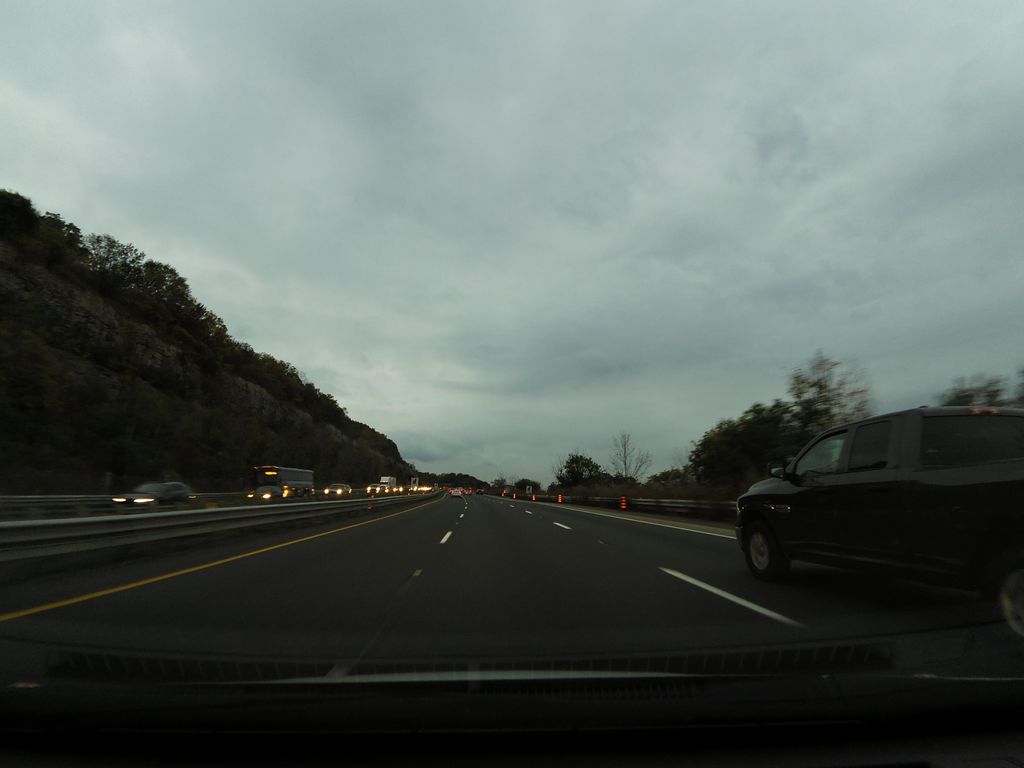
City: hamilton